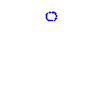
Particle: proton